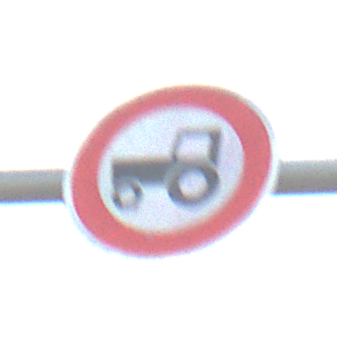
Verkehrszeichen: VerbotKraftfahrzeugeZuegeNichtSchneller25
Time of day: SunriseSunset
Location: Outdoor (RoadRail)
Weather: PartlyCloudy
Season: NotSpecified
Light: Natural